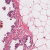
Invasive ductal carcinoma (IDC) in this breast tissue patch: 0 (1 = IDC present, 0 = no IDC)